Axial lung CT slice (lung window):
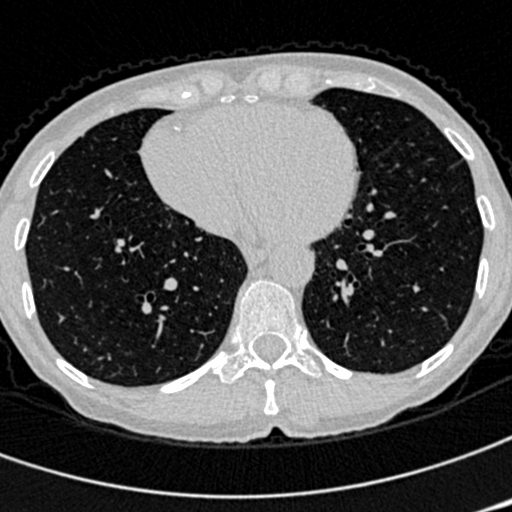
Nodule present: no